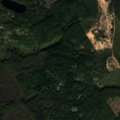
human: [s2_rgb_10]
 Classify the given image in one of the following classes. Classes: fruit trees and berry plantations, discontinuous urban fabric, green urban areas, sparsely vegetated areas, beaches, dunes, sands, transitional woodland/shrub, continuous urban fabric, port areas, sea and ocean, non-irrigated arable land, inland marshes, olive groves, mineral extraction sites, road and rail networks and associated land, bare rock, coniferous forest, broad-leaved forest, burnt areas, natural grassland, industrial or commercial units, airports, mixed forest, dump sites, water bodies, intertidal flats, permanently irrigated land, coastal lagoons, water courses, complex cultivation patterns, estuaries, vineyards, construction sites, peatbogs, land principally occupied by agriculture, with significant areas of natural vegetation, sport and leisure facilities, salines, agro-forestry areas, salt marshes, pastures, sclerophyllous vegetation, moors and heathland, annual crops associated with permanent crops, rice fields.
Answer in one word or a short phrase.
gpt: coniferous forest, transitional woodland/shrub